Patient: sex F, age 60
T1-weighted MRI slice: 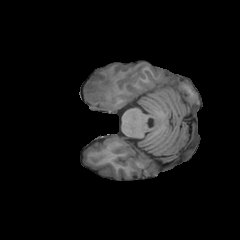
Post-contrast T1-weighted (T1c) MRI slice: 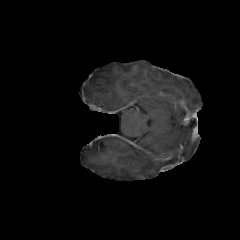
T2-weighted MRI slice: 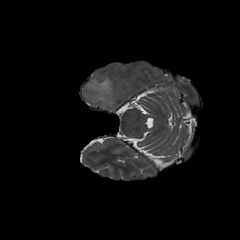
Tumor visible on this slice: yes
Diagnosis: Astrocytoma, IDH-mutant
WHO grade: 3